Question: Im try to order cell like image, and this bootstrap code are do that, but Im still try & test to get this order, is there any way to calculate push or pull for each col in grid .
my question with another way, I need to order cell, to i can print a cell like image, im try & test many of value for pull/push to get this code ..is there way to calculate value?
'''
<div class="row row-4">
<div class="col-xs-3 col-md-push-9">5</div>
<div class="col-xs-4 col-md-push-2">4</div>
<div class="col-xs-1 col-md-pull-3">3</div>
<div class="col-xs-3 col-md-pull-7">2</div>
<div class="col-xs-1 col-md-pull-11">1</div>
</div>
'''

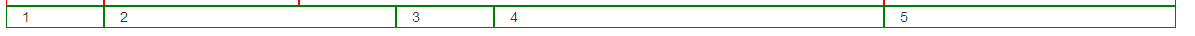
Answer: Considering this code, and our 12 columns :
'''
<div class="row">
<div class="col-xs-3">5</div>
<div class="col-xs-4">4</div>
<div class="col-xs-1">3</div>
<div class="col-xs-3">2</div>
<div class="col-xs-1">1</div>
</div>
'''
We've got:
'''
+---+-----------------+------------------+------------+---------+
| deg | Wanted position | Current position | Difference | Class |
+---------------------+------------------+------------+---------|
| 1 | 1 | 12 (1+3+4+1+3) | -11 | pull-11 |
| 2 | 2 (1+1) | 9 (1+3+4+1) | -7 | pull-7 |
| 3 | 5 (1+1+3) | 8 (1+3+4) | -3 | pull-3 |
| 4 | 6 (1+1+3+1) | 4 (1+3) | +2 | push-2 |
| 5 | 10 (1+1+3+1+4) | 1 | +9 | push-9 |
+---+-----------------+------------------+------------+---------+
'''
Picture time :